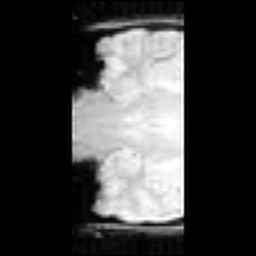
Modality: inplaneT1
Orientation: coronal
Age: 19
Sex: female